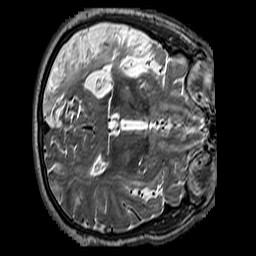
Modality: T2w
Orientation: axial
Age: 45
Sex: male
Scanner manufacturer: siemens
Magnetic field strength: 3 T
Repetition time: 3.2 s
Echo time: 0.212 s